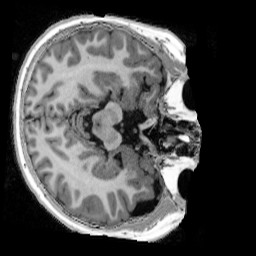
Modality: UNIT1_denoised
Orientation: axial
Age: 12
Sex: male
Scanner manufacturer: siemens
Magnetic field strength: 3 T
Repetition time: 4 s
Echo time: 0.00303 s